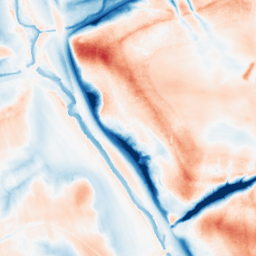
Category: trend_removal
Decomposition family: local_polynomial
Decomposition parameters: window_size: 51
degree: 3
Upsampling method: sinc_blackman
Upsampling parameters: scale: 2
kernel_size: 16
Upsampling scale: 2